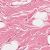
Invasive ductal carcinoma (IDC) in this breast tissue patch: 0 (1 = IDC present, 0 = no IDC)